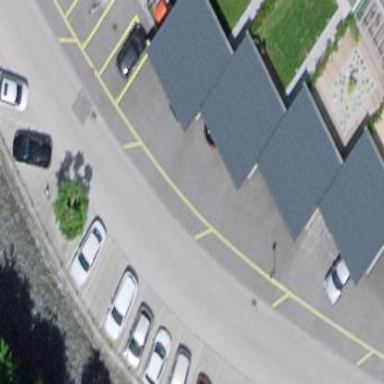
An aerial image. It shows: Garage.